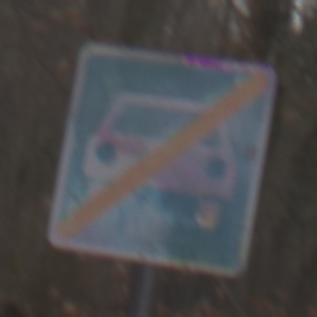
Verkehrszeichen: EndeKraftfahrstrasse
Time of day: MorningAfternoon
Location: Outdoor (Nature)
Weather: Overcast
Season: Autumn
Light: Natural